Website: home-depot
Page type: receipt
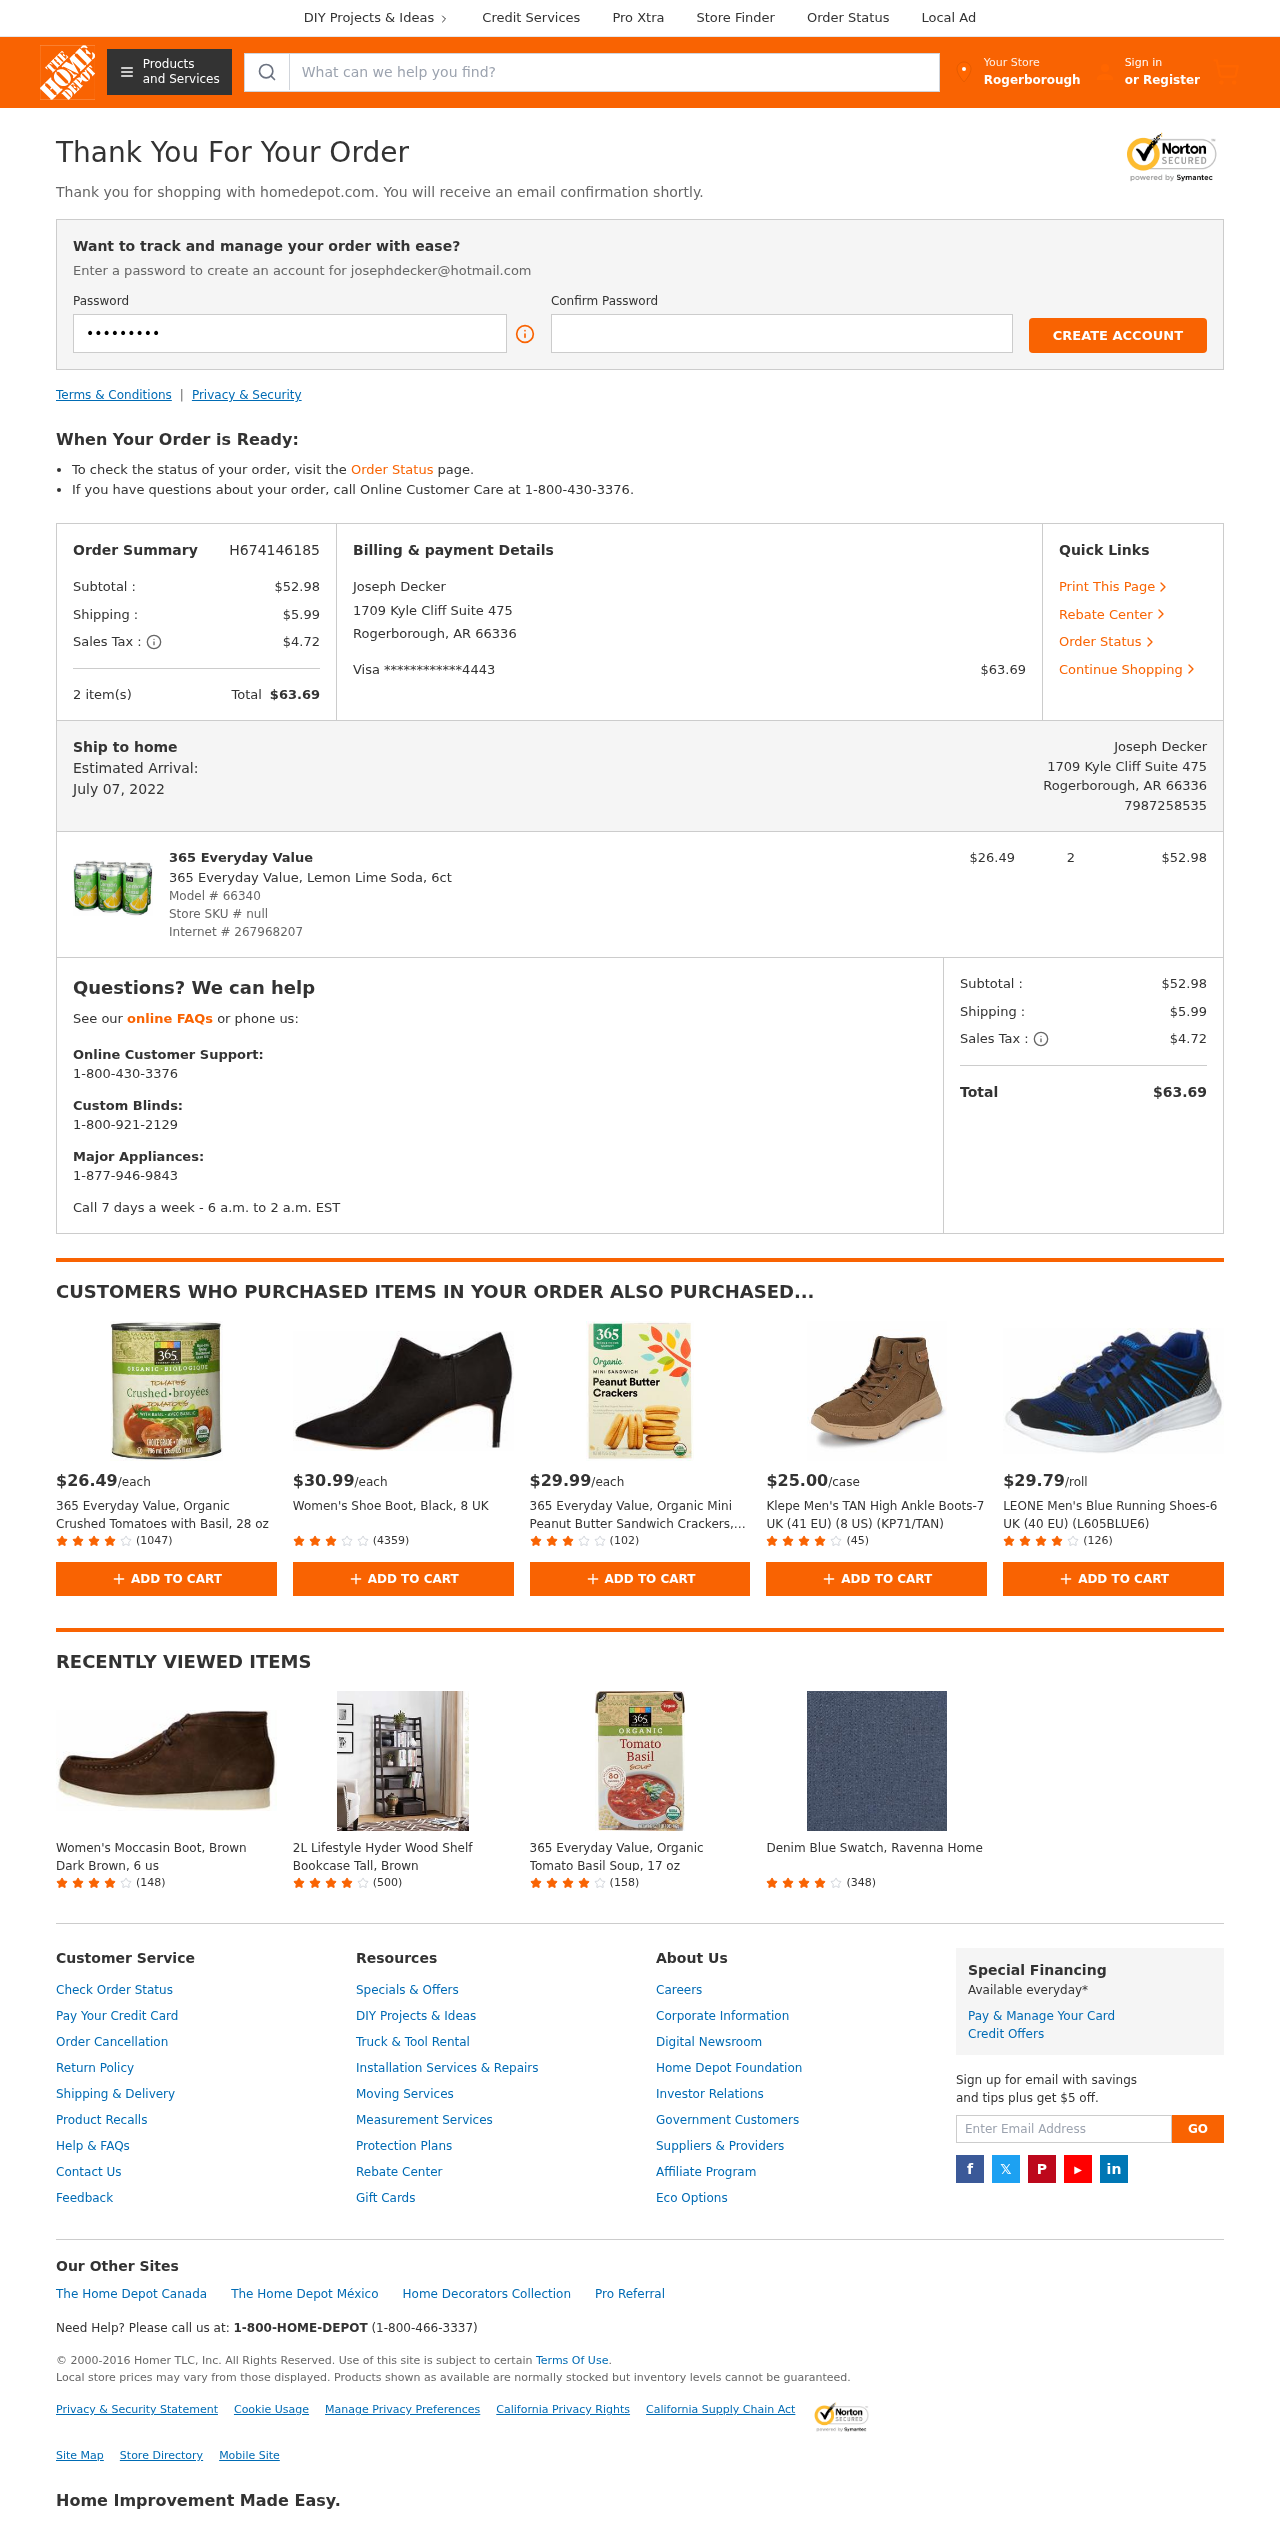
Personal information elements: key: PII_CARD_LAST4
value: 4443
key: PII_CARD_TYPE
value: Visa
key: PII_CITY
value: Rogerborough
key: PII_EMAIL
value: josephdecker@hotmail.com
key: PII_FULLNAME
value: Joseph Decker
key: PII_PHONE
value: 7987258535
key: PII_STREET
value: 1709 Kyle Cliff Suite 475
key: PII_CITY_STATE_ZIP
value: Rogerborough, AR 66336
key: PII_FULLNAME2
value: Joseph Decker
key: PII_STREET2
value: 1709 Kyle Cliff Suite 475
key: PII_CITY_STATE_ZIP2
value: Rogerborough, AR 66336
Product elements: key: PRODUCT1_BRAND
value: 365 Everyday Value
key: PRODUCT1_NAME
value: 365 Everyday Value, Lemon Lime Soda, 6ct
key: PRODUCT1_PRICE
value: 26.49
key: PRODUCT1_QUANTITY
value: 2
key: PRODUCT2_PRICE
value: $26.49
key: PRODUCT2_NAME
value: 365 Everyday Value, Organic Crushed Tomatoes with Basil, 28 oz
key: PRODUCT2_NUM_RATINGS
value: (1047)
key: PRODUCT3_PRICE
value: $30.99
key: PRODUCT3_NAME
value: Women's Shoe Boot, Black, 8 UK
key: PRODUCT3_NUM_RATINGS
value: (4359)
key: PRODUCT4_PRICE
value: $29.99
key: PRODUCT4_NAME
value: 365 Everyday Value, Organic Mini Peanut Butter Sandwich Crackers, 7.5 oz
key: PRODUCT4_NUM_RATINGS
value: (102)
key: PRODUCT5_PRICE
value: $25.00
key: PRODUCT5_NAME
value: Klepe Men's TAN High Ankle Boots-7 UK (41 EU) (8 US) (KP71/TAN)
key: PRODUCT5_NUM_RATINGS
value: (45)
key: PRODUCT6_PRICE
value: $29.79
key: PRODUCT6_NAME
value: LEONE Men's Blue Running Shoes-6 UK (40 EU) (L605BLUE6)
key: PRODUCT6_NUM_RATINGS
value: (126)
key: PRODUCT7_NAME
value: Women's Moccasin Boot, Brown Dark Brown, 6 us
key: PRODUCT7_NUM_RATINGS
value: (148)
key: PRODUCT8_NAME
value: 2L Lifestyle Hyder Wood Shelf Bookcase Tall, Brown
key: PRODUCT8_NUM_RATINGS
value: (500)
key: PRODUCT9_NAME
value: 365 Everyday Value, Organic Tomato Basil Soup, 17 oz
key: PRODUCT9_NUM_RATINGS
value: (158)
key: PRODUCT10_NAME
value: Denim Blue Swatch, Ravenna Home
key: PRODUCT10_NUM_RATINGS
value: (348)
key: PRODUCT_MODEL_NUMBER
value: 66340
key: PRODUCT_INTERNET_NUMBER
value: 267968207
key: PRODUCT1_LINE_TOTAL
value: $52.98
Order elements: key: ORDER_ID
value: H674146185
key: ORDER_SUBTOTAL
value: $52.98
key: ORDER_SHIPPING_COST
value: $5.99
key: ORDER_TAX
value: $4.72
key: ORDER_NUM_ITEMS
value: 2 item(s)
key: ORDER_TOTAL
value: $63.69
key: ORDER_DELIVERY_DATE
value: July 07, 2022
Search elements: key: HEADER_SEARCH
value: What can we help you find?
Other elements: key: STORE_SKU
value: null